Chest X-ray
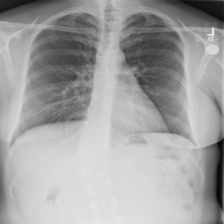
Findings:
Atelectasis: negative
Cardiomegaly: negative
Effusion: negative
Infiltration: negative
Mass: negative
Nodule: negative
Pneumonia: negative
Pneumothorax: negative
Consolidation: negative
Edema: negative
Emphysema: negative
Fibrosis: negative
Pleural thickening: negative
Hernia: negative